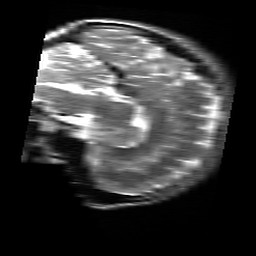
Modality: T2w
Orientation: sagittal
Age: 22
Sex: female
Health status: healthy
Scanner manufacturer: siemens
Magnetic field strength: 3 T
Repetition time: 4.01 s
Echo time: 0.116 s